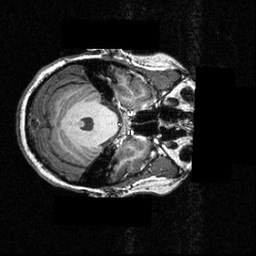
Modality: T1w
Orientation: axial
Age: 20
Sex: female
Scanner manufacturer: siemens
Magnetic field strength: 3.951 T
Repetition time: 1.5 s
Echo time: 0.00335 s